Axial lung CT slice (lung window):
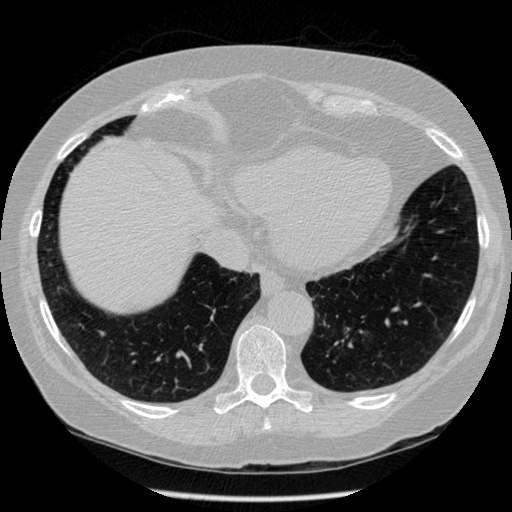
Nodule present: no